Interaction volume radius: 5 \u00c5
Interaction volume height: 15 \u00c5
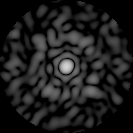
Disorder parameter: 0.827